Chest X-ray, AP view. Patient: 83 years old, sex F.
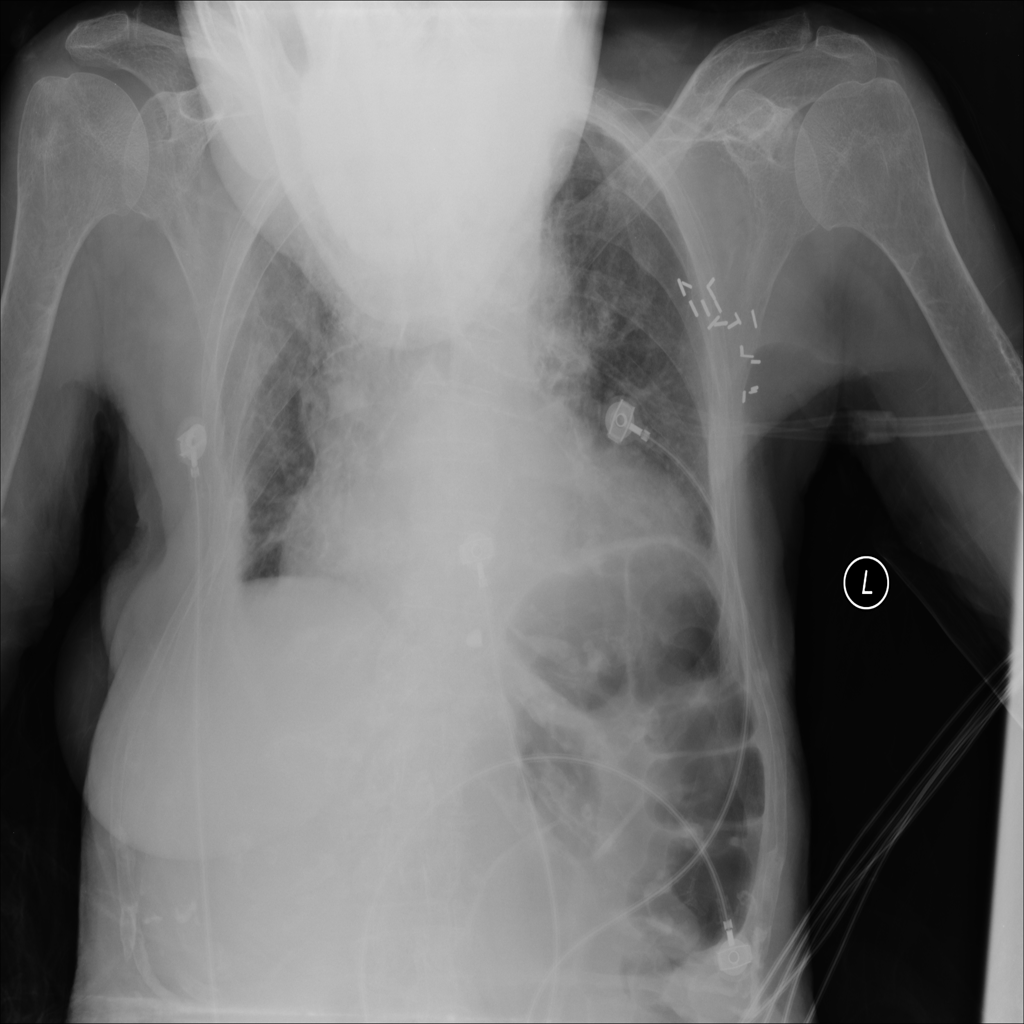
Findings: Infiltration